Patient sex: M
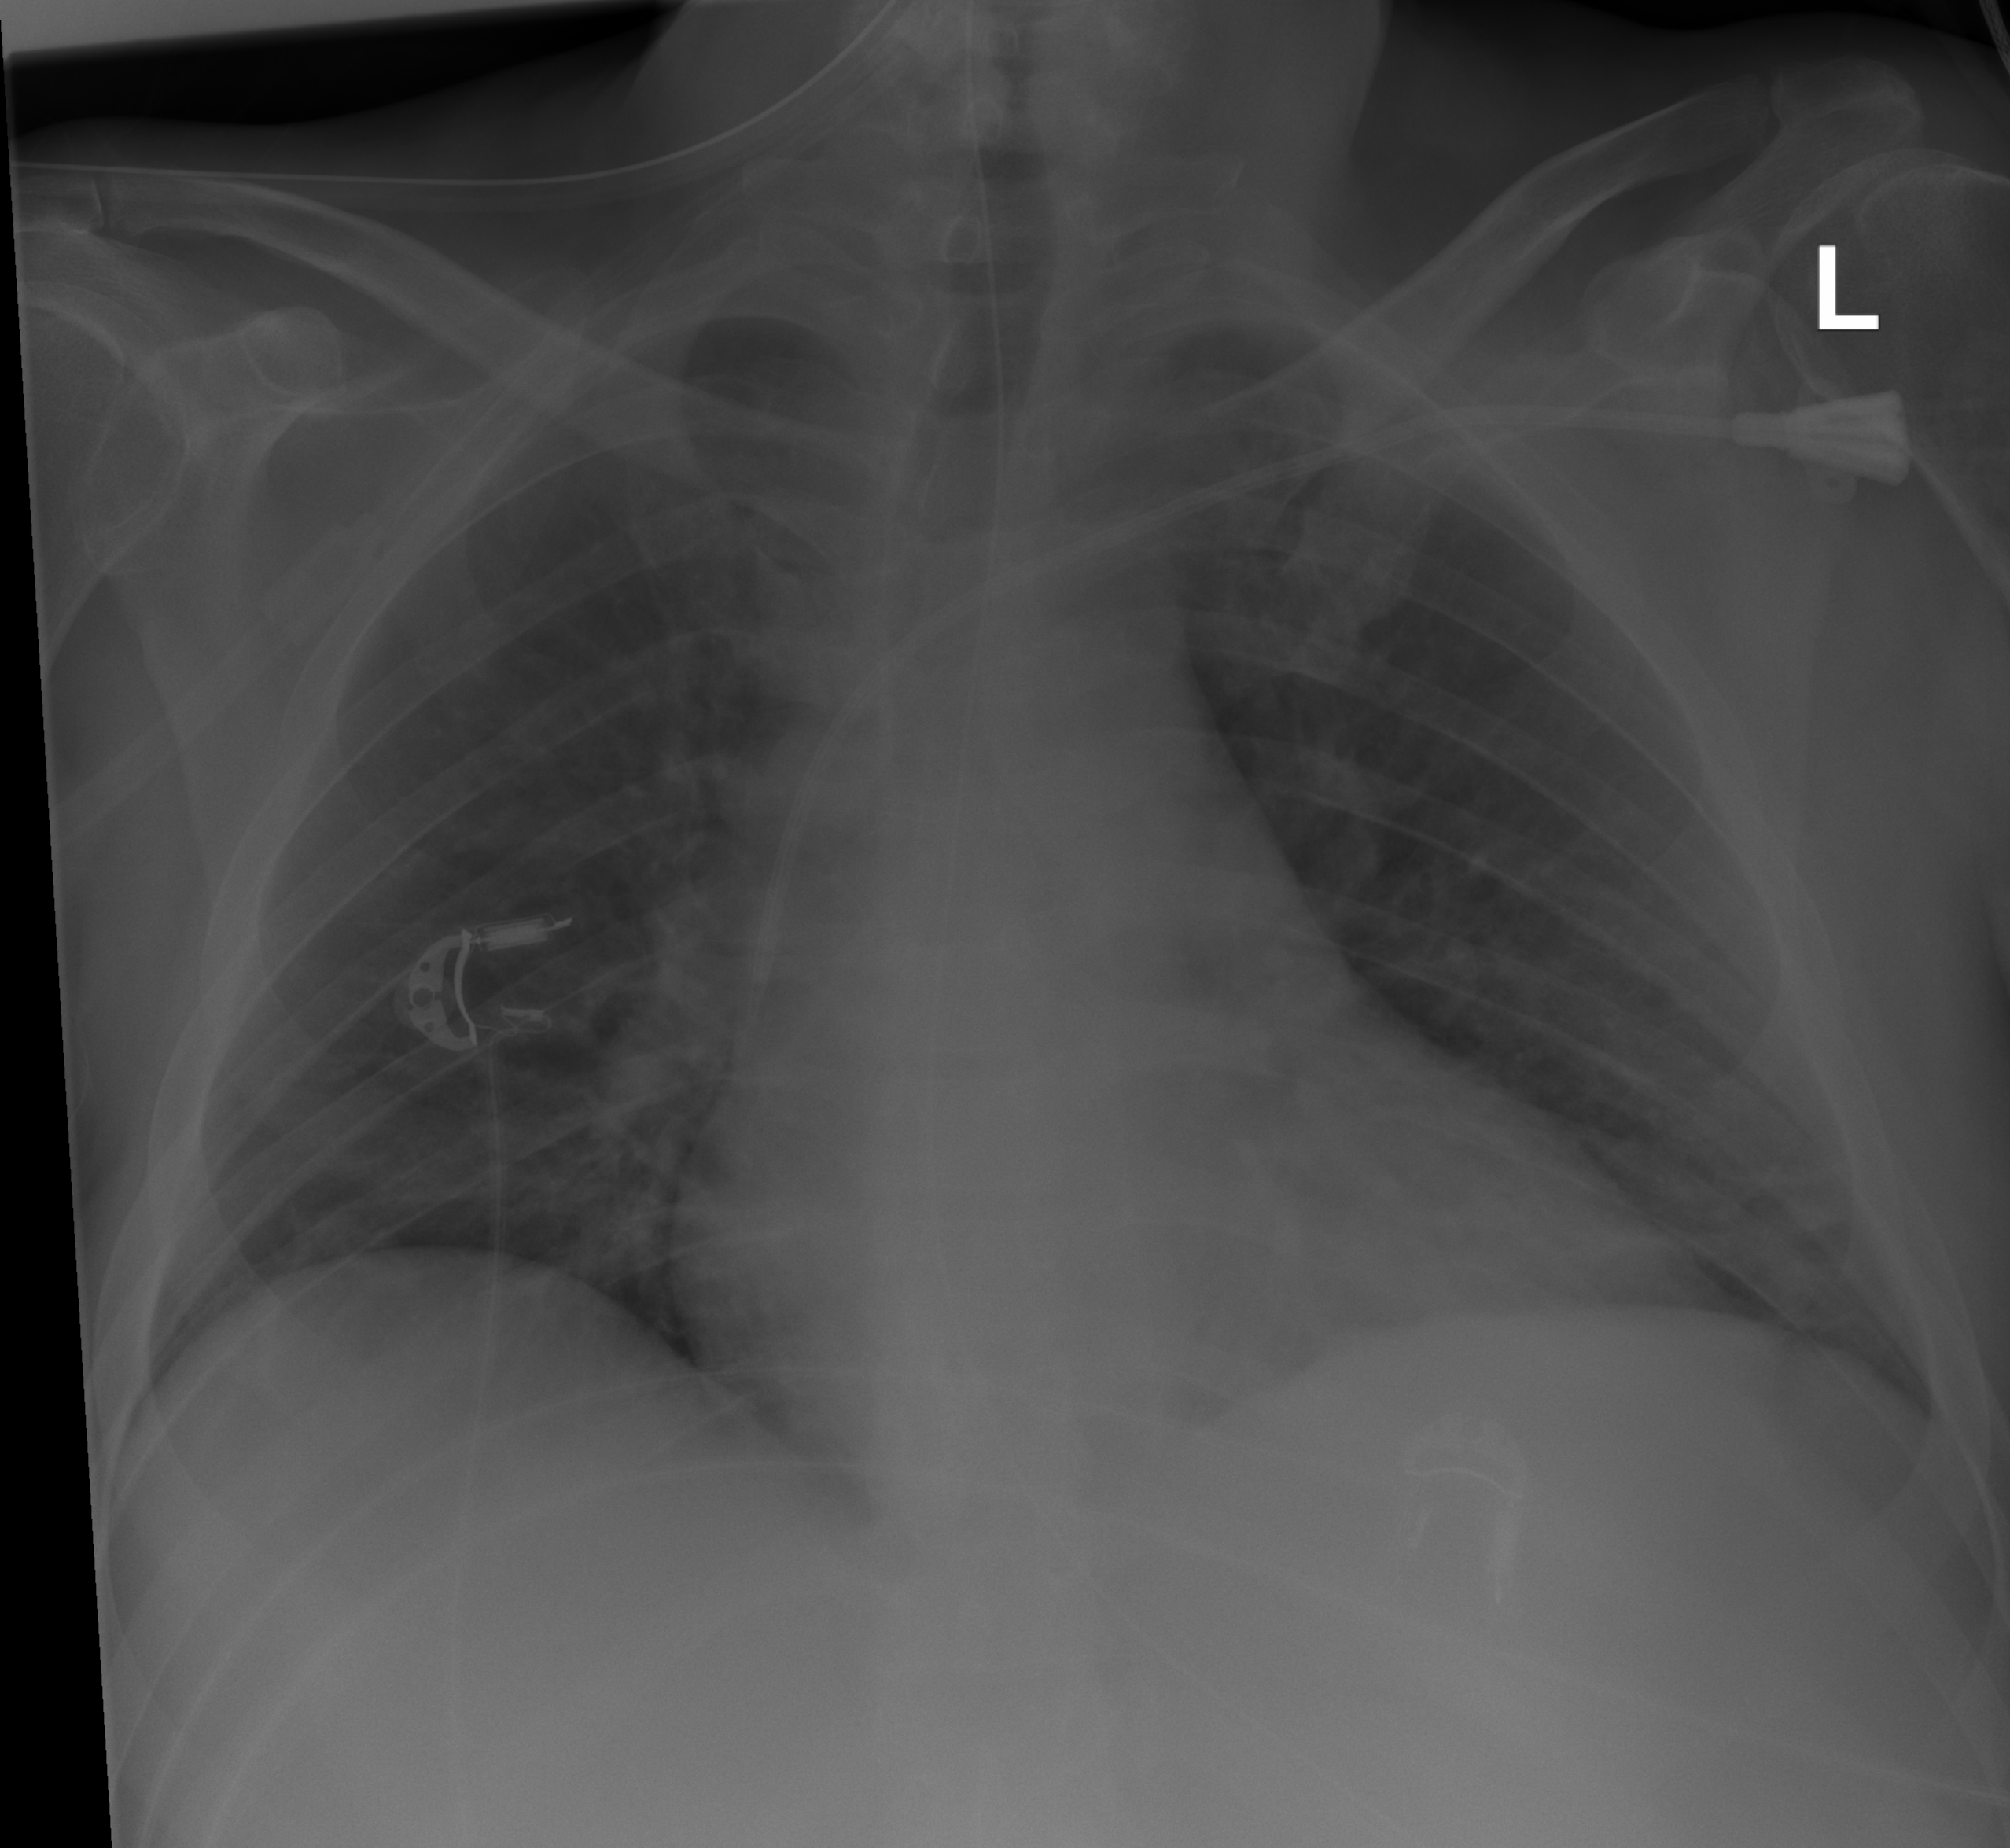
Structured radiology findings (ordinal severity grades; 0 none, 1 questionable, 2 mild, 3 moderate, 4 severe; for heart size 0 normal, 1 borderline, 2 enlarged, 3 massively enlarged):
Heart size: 2
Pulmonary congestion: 2
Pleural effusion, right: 0
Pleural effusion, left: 0
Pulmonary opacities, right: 0
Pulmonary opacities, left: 0
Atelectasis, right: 0
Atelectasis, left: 0